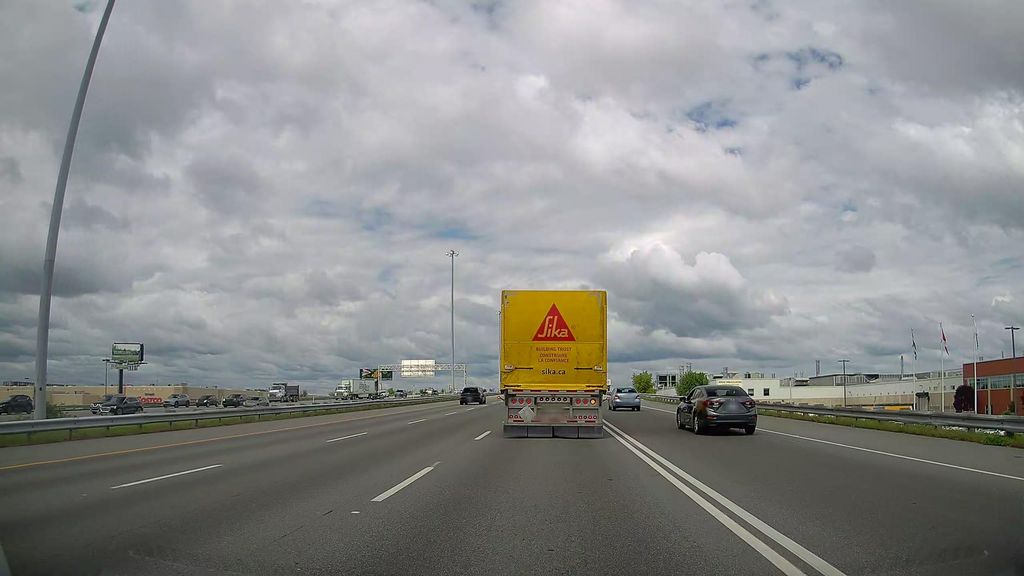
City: montreal